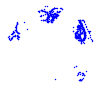
Particle: proton